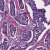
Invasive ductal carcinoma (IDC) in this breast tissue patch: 1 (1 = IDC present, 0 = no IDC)